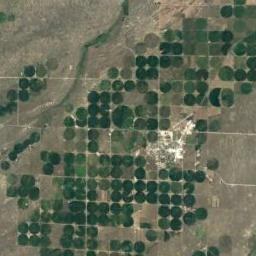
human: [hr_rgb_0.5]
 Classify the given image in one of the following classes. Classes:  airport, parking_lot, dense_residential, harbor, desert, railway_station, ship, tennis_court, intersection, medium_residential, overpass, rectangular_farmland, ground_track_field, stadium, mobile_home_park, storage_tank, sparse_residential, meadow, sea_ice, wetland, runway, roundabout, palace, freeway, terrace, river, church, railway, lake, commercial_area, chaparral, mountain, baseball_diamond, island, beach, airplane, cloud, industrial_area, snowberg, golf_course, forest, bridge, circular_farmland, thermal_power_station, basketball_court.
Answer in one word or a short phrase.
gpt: circular_farmland